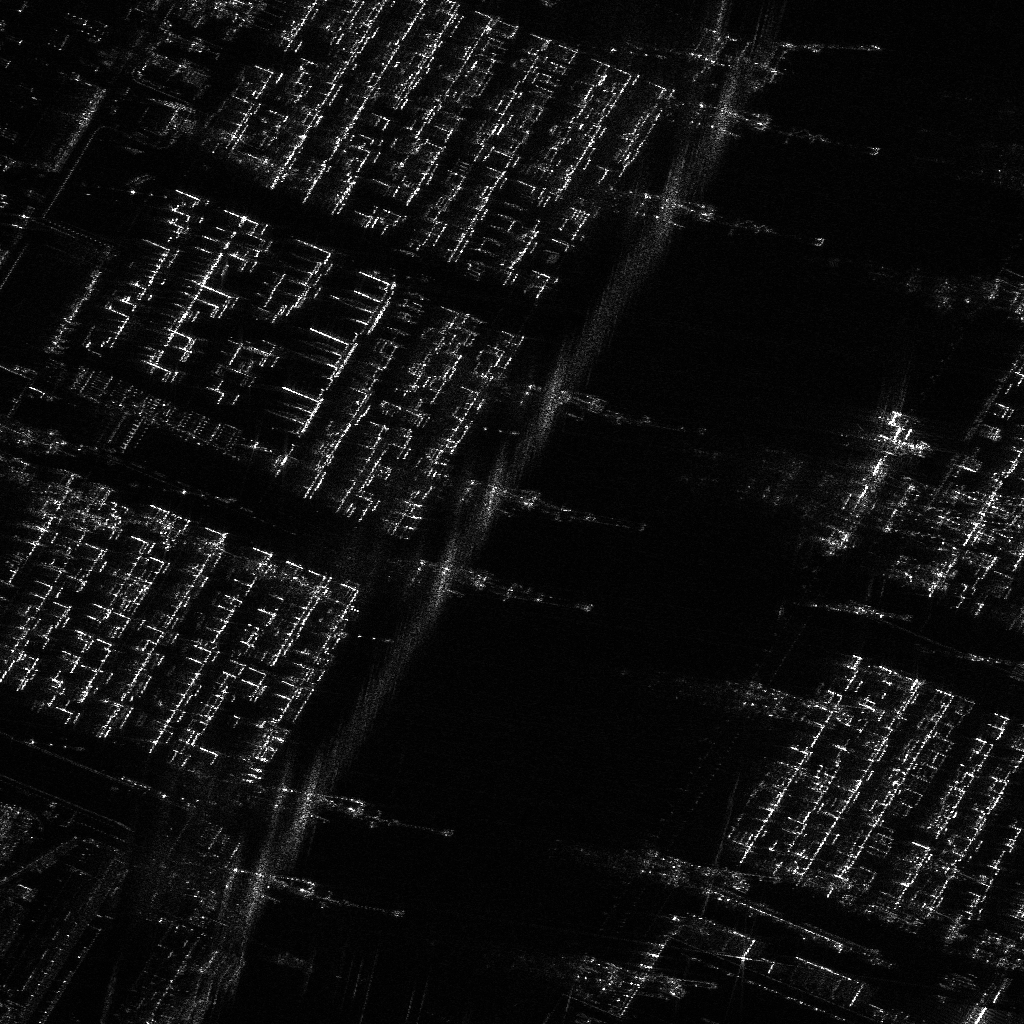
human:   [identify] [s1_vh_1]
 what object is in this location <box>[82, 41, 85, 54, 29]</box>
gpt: <ref>1 medium ore-oil at the right</ref>